Interaction volume radius: 5 \u00c5
Interaction volume height: 25 \u00c5
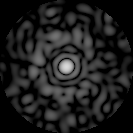
Disorder parameter: 0.8309